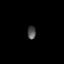
Tissue: lung
Cell type: Epithelial cells
Senescence score: 0.1659
Nuclear area (px): 108
Mean DAPI intensity: 78.546